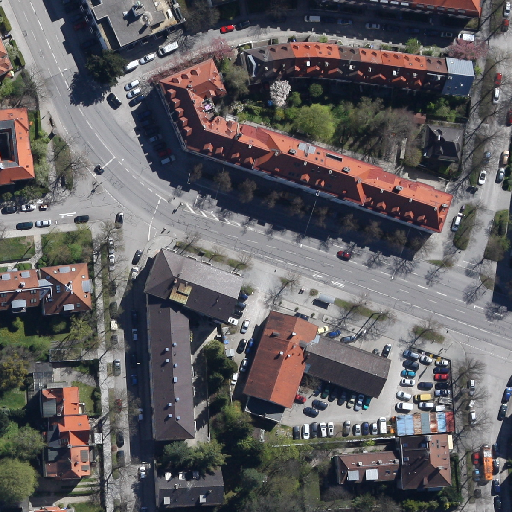
Referring expression: vehicle in the parking area